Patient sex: M
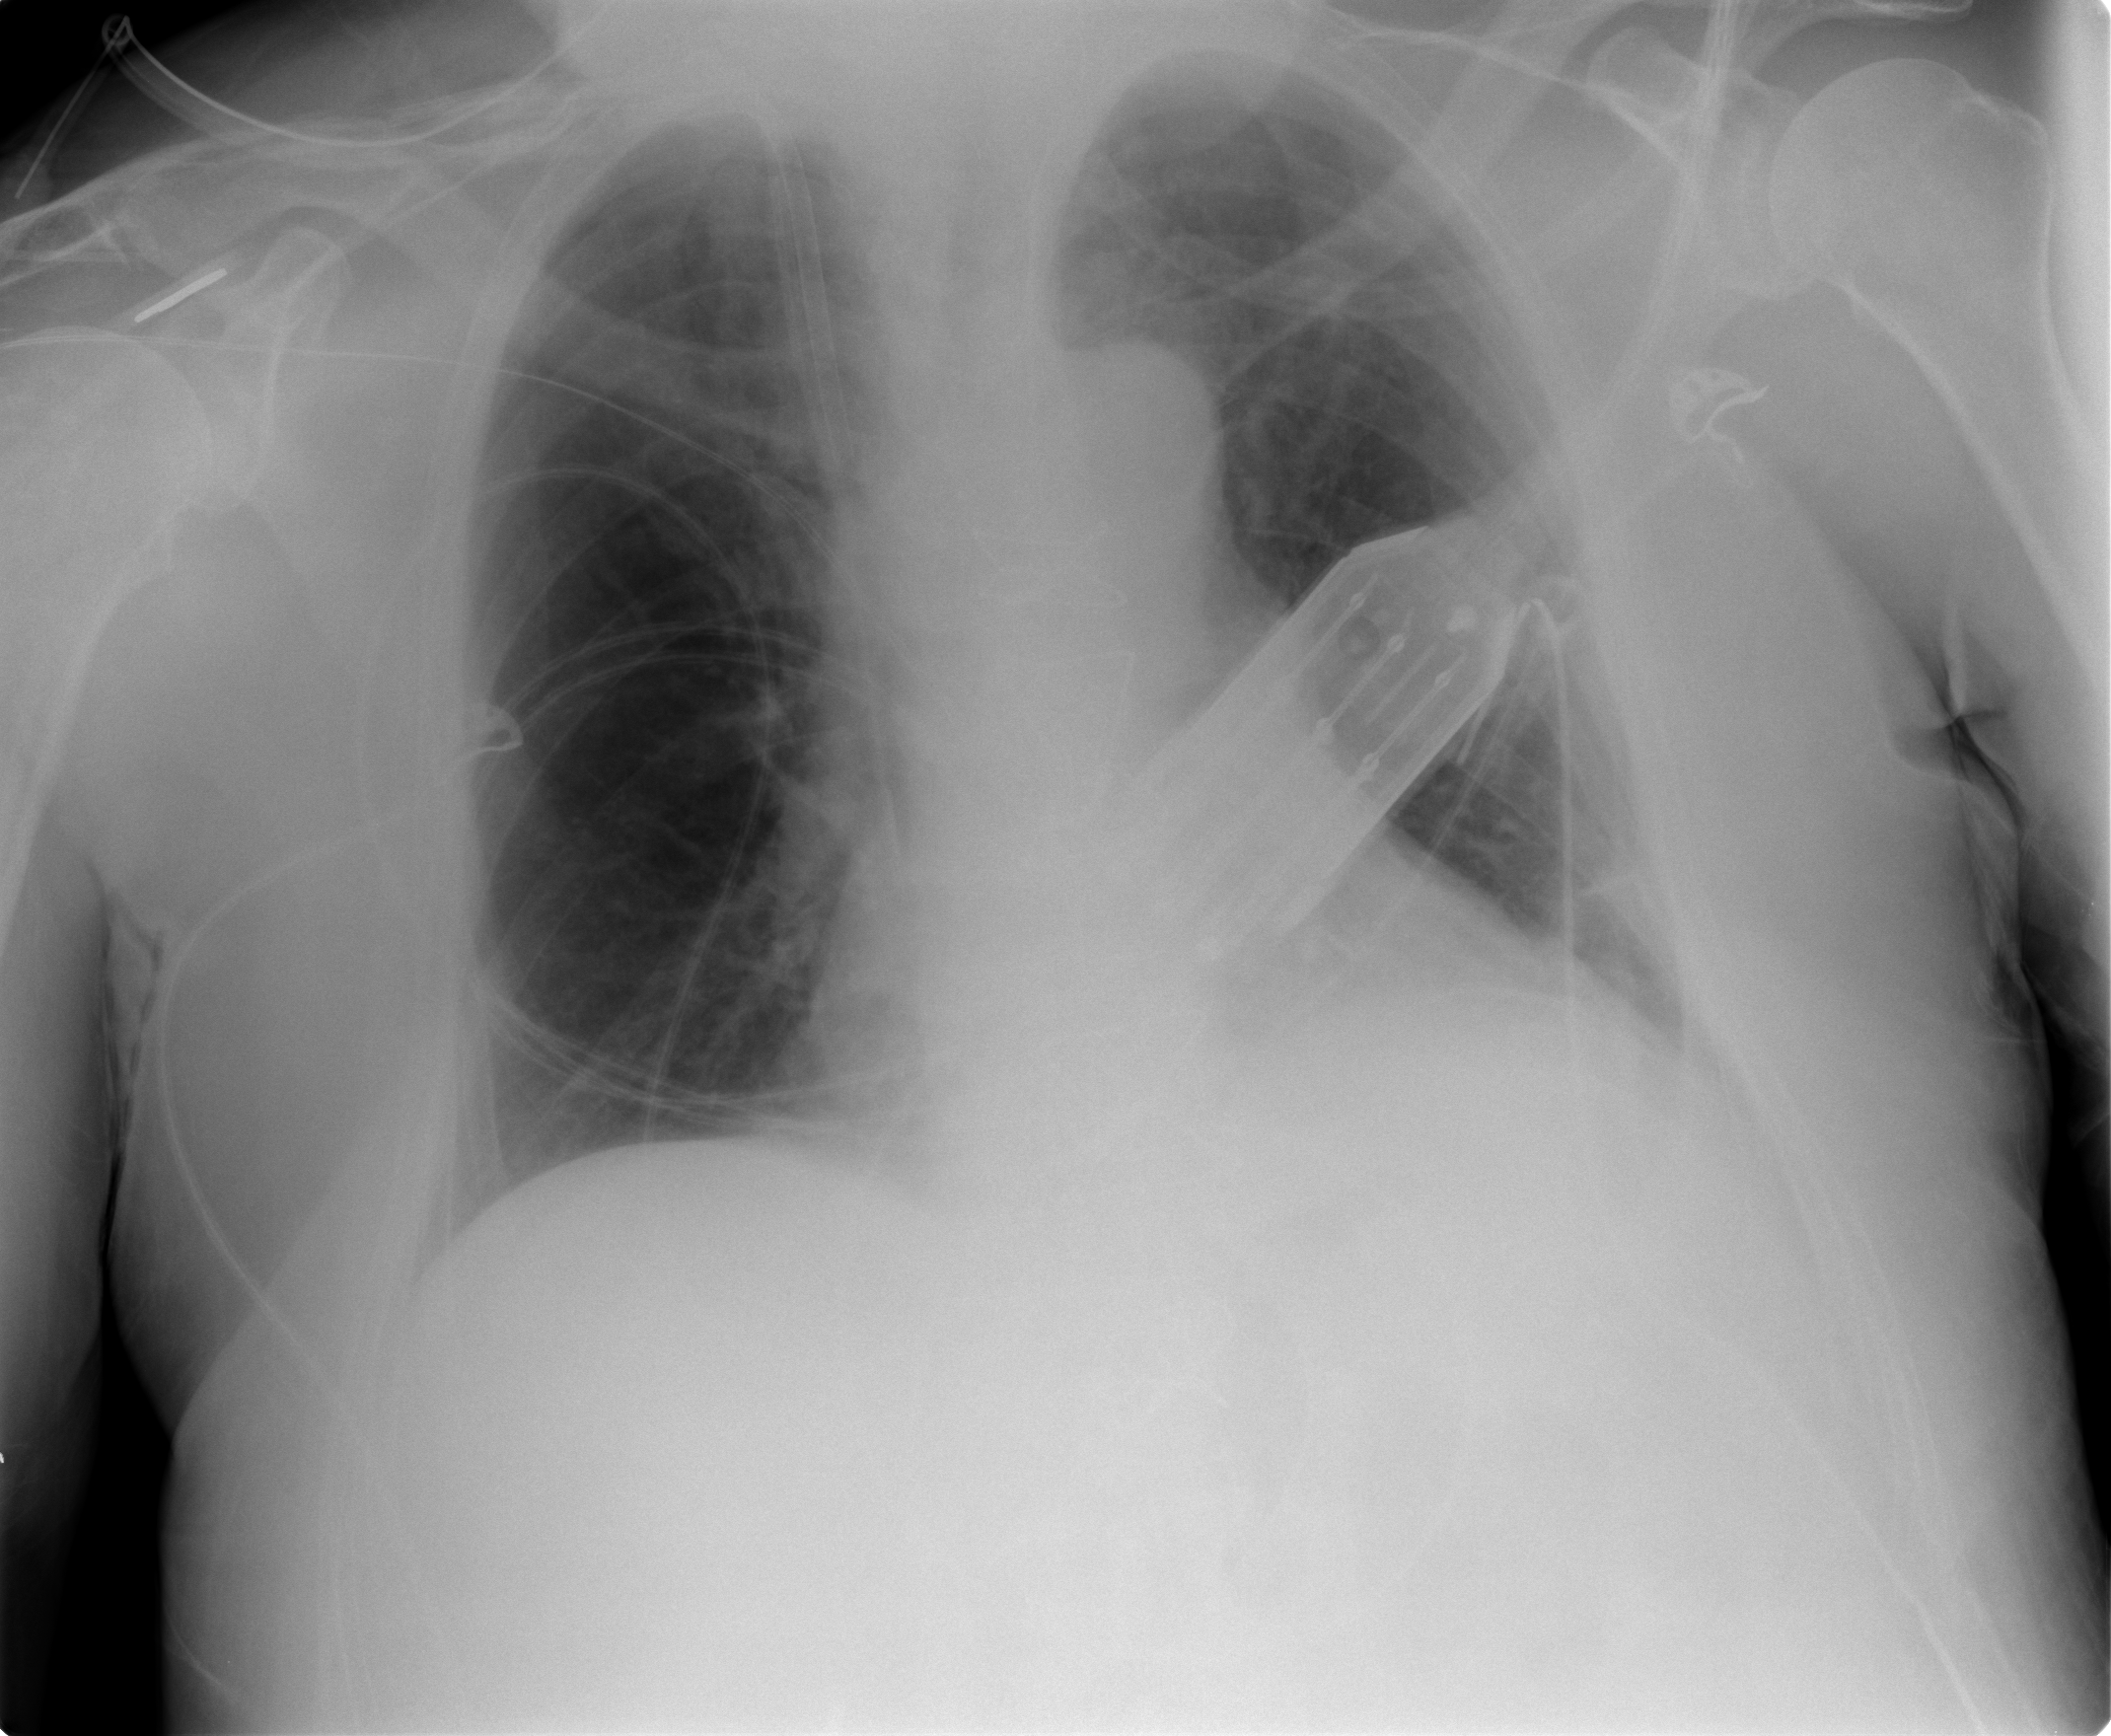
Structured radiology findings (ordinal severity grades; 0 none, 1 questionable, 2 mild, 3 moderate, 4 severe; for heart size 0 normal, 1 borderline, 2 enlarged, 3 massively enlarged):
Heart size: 0
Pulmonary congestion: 0
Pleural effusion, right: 0
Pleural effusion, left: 1
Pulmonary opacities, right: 0
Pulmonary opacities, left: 0
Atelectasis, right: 0
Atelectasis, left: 2